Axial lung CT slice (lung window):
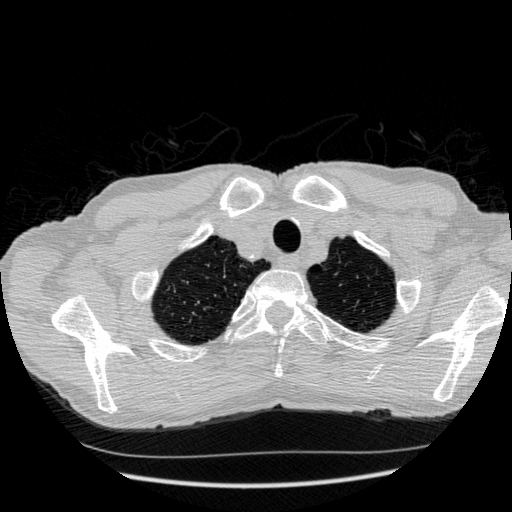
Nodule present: no